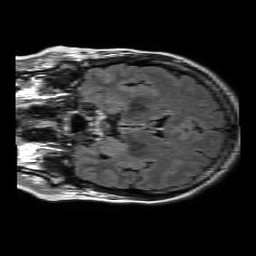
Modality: FLAIR
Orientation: coronal
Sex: female
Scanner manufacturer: philips
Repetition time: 11 s
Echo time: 0.125 s